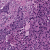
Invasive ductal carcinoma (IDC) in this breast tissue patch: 1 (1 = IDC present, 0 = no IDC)